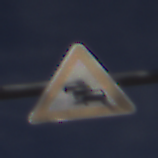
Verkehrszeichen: Stau
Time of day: MorningAfternoon
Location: Outdoor (RoadRail)
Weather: PartlyCloudy
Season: NotSpecified
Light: Natural